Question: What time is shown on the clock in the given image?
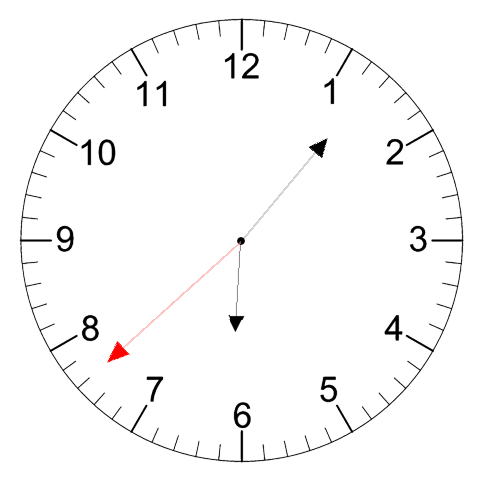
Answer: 06:06:38